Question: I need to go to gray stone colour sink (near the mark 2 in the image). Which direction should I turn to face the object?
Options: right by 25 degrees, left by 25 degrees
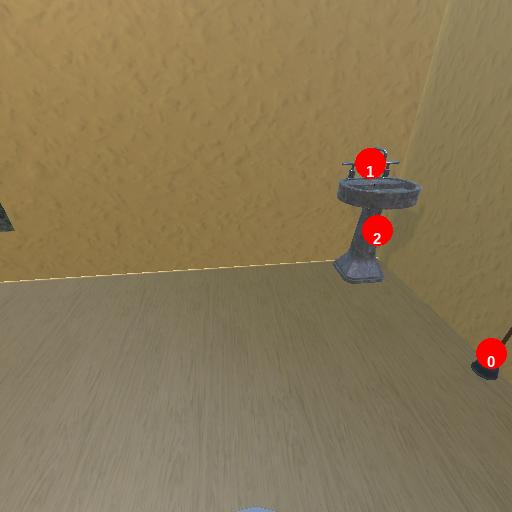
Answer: right by 25 degrees